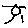
Label: sun